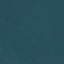
Label: SeaLake